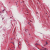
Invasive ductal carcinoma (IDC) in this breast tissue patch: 0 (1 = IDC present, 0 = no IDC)